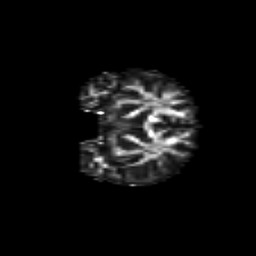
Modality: FA
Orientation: coronal
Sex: male
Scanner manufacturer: siemens
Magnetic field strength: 3 T
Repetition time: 5 s
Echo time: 0.071 s